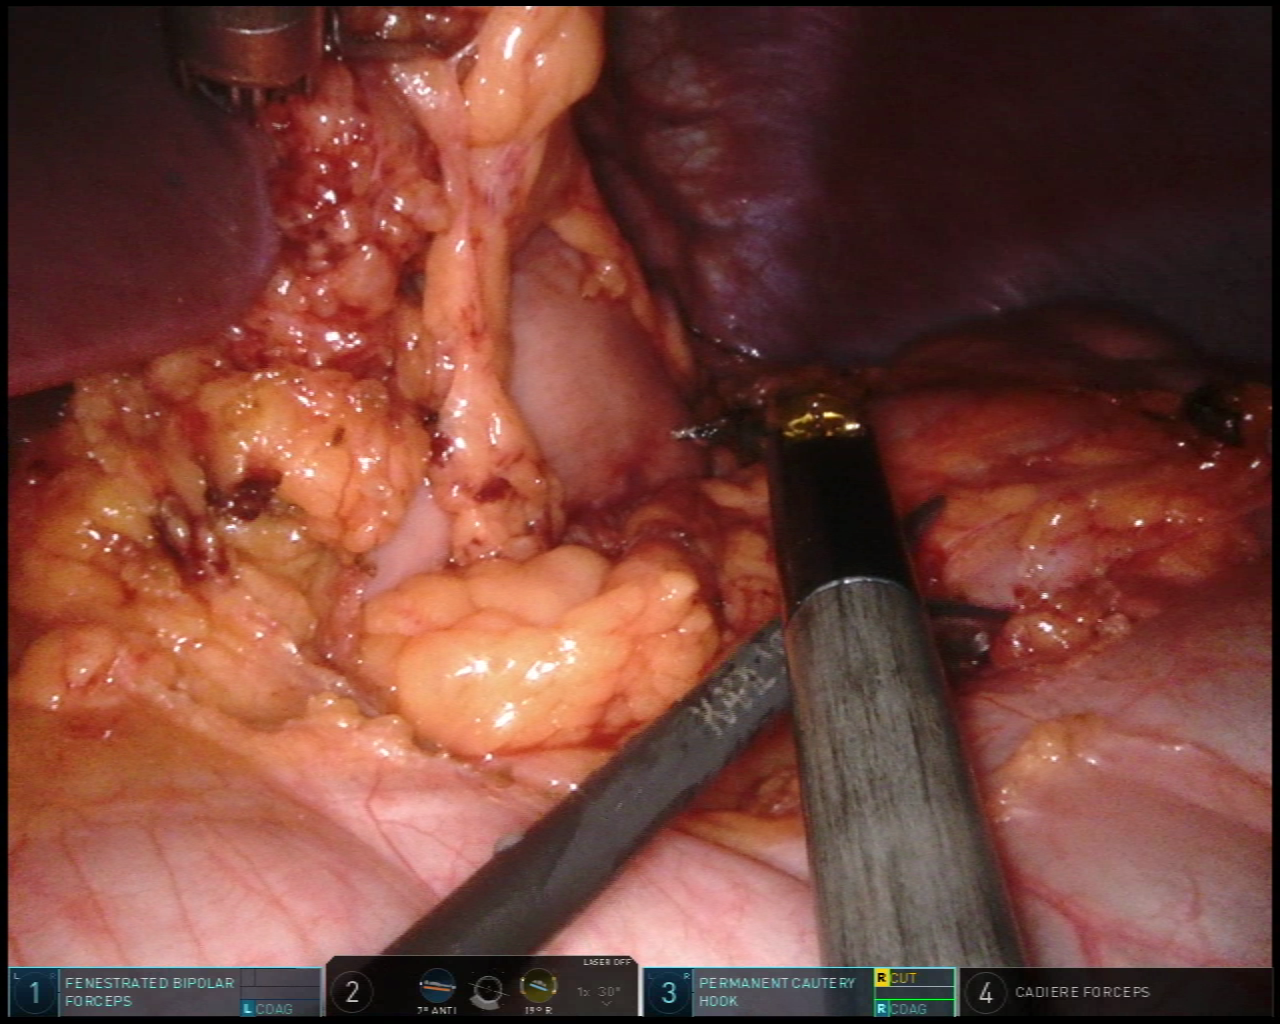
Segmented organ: stomach
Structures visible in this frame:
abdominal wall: yes
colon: yes
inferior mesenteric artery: no
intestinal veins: no
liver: yes
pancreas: no
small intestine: no
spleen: no
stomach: yes
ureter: no
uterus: no
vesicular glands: no